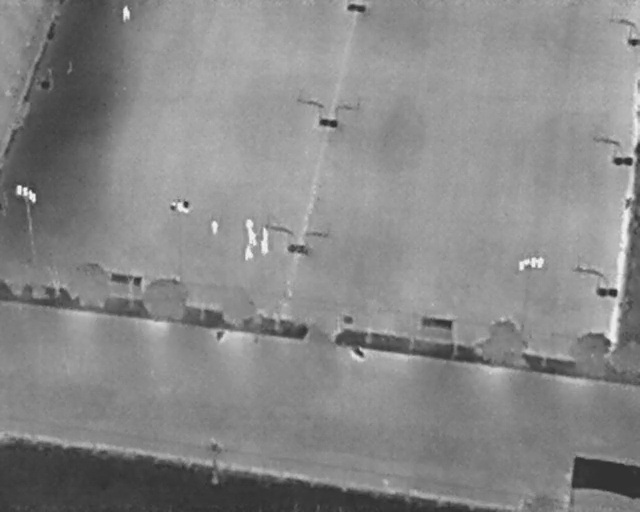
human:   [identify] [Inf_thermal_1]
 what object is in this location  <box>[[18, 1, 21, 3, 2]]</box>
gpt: <ref>1 small person at the top left</ref>